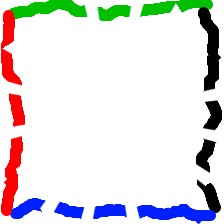
Shape: square